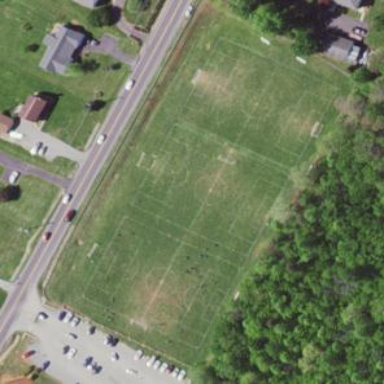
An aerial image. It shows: Soccer pitch for leisure land activities.